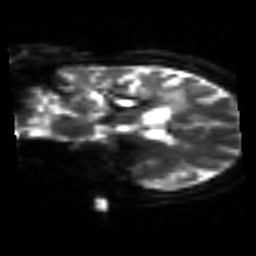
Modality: sbref
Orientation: coronal
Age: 51
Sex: female
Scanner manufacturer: siemens
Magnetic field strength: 3 T
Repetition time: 3.2 s
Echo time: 0.081 s